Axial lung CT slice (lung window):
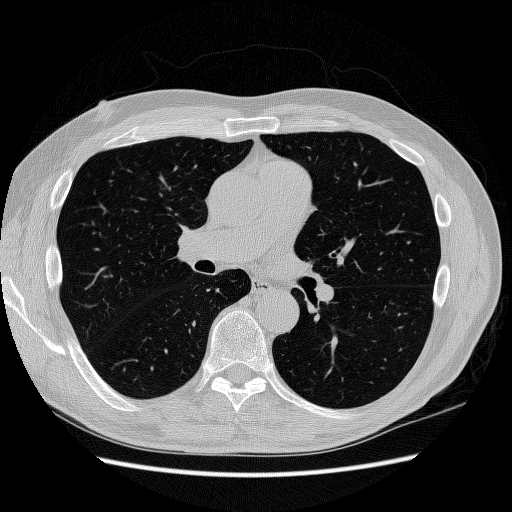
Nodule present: no